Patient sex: M
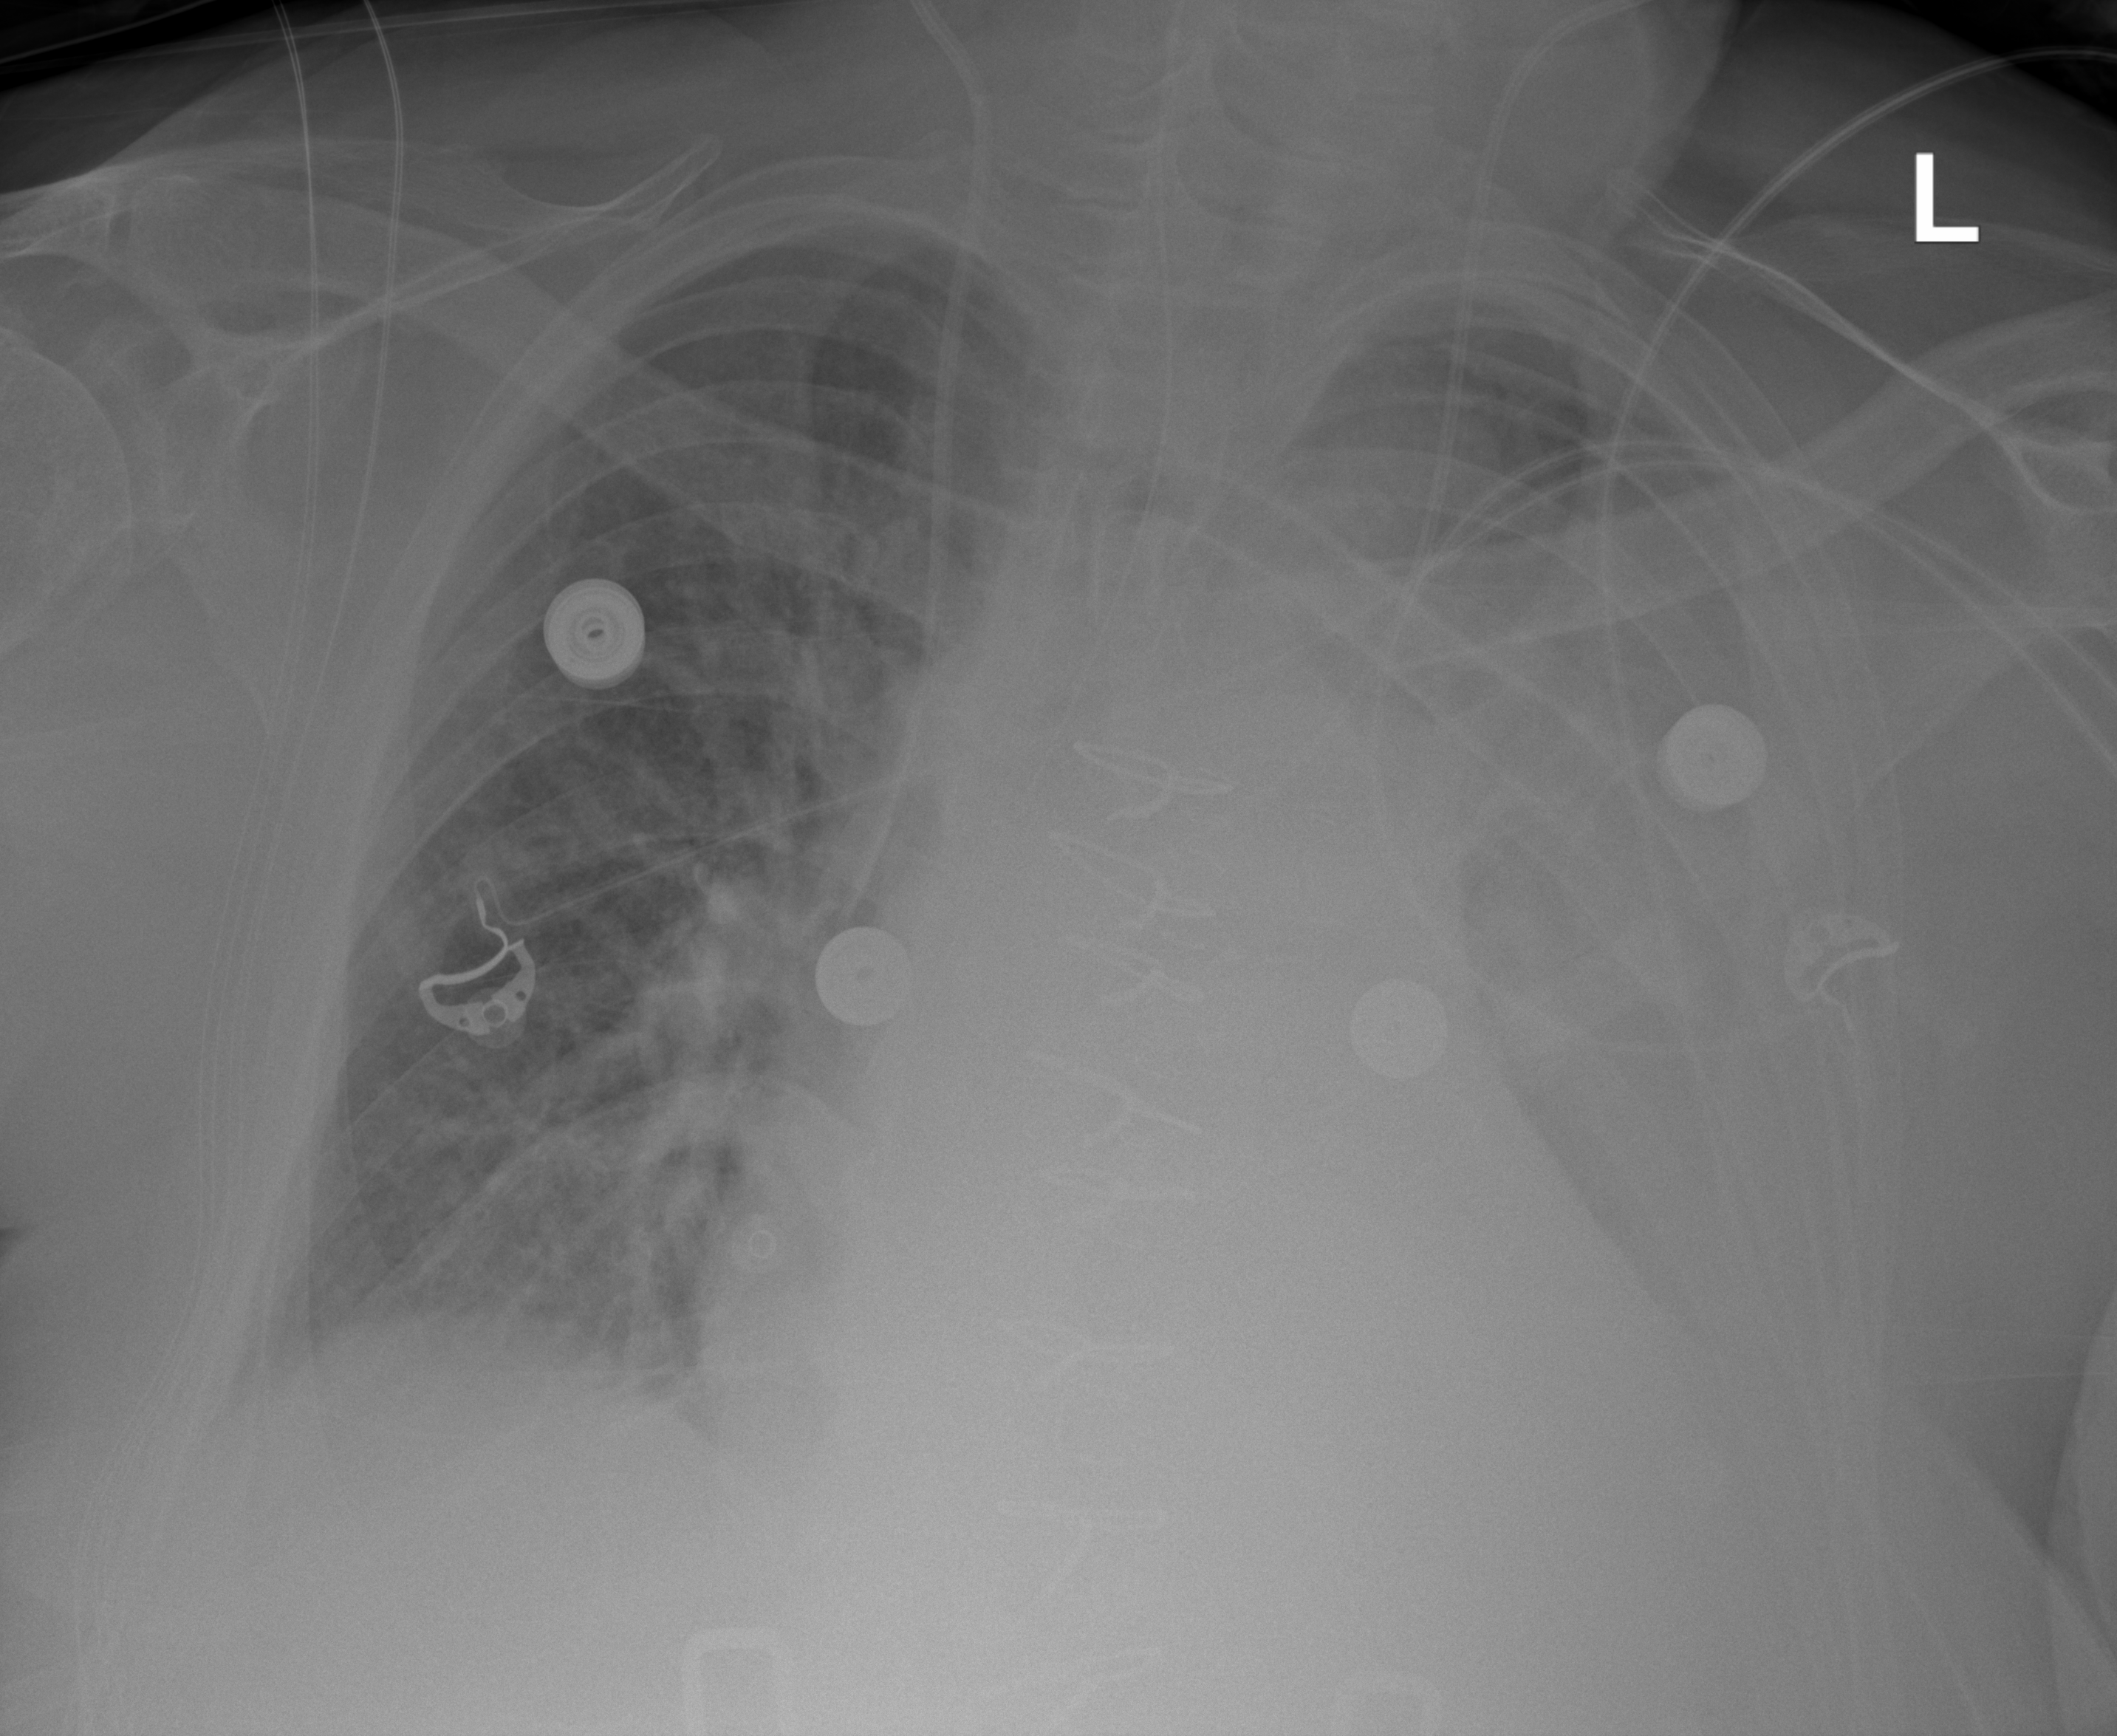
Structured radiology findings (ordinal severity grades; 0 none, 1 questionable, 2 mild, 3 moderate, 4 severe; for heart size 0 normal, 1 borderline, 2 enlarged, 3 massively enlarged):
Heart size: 2
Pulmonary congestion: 2
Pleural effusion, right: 2
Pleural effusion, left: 2
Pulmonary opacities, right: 2
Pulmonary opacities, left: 2
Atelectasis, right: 2
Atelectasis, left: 2